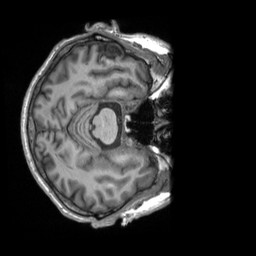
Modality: T1w
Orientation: axial
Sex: male
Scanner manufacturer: siemens
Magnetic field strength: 3 T
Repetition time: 2.3 s
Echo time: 0.00226 s